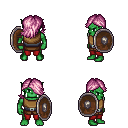
a pixel art fantasy rpg character, male body template, orc, green skin, leather chest armor, red pants, pink swoop hairstyle, shield, four views (front, back, left, right), 2x2 character sprite sheet, small pixel art, hard edges, no anti-aliasing